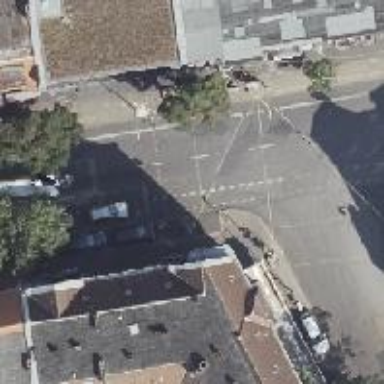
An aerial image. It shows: Road crossing with traffic signals.